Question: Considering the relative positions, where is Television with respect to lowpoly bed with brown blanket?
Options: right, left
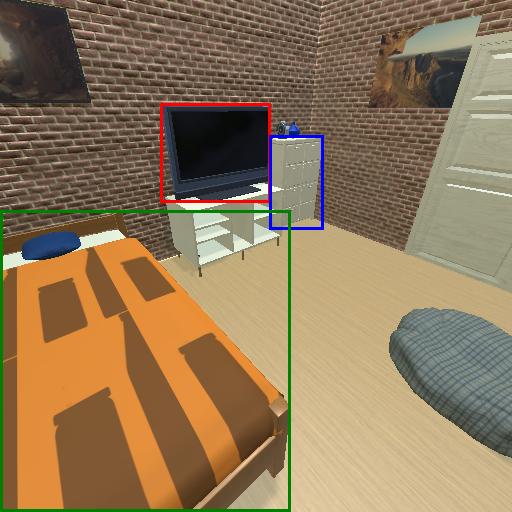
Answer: right